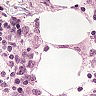
Metastatic tissue present: no